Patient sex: M
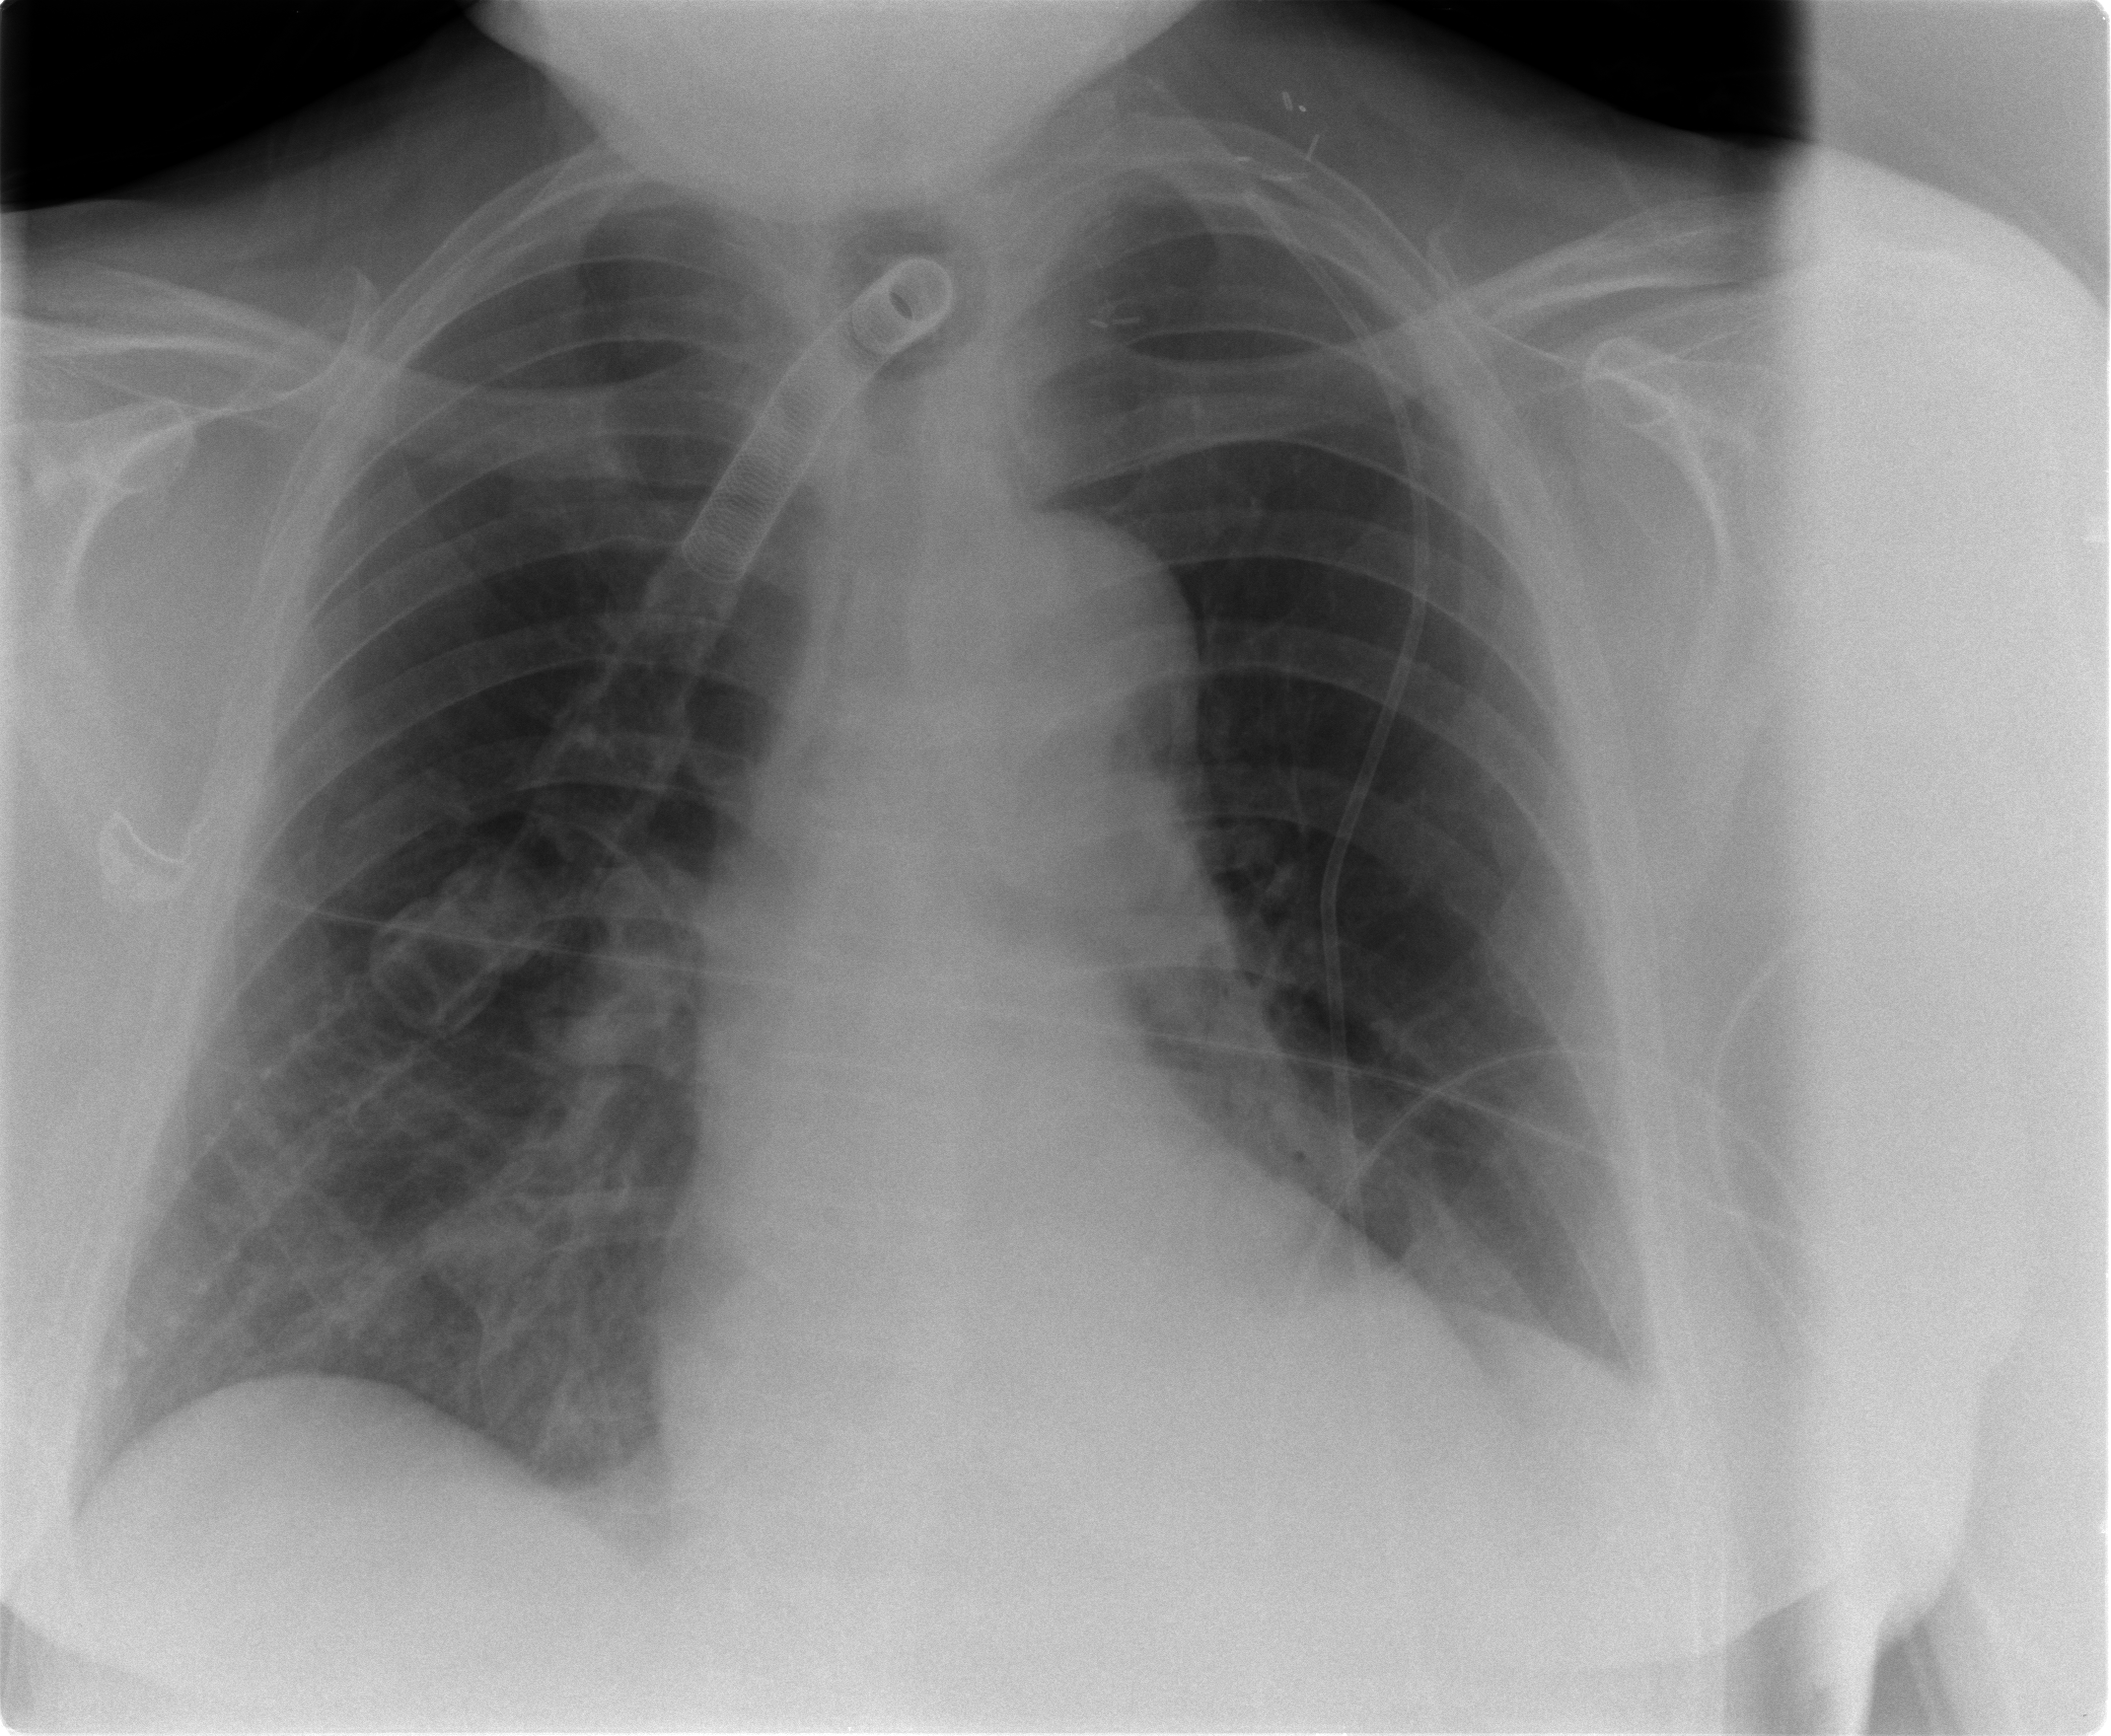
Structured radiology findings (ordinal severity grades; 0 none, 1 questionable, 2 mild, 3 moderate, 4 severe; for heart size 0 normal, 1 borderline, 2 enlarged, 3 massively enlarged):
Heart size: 2
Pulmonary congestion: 0
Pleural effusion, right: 0
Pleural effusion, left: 2
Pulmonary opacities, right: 2
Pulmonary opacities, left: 0
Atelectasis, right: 2
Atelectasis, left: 2